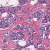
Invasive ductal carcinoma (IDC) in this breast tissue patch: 1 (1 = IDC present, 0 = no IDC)